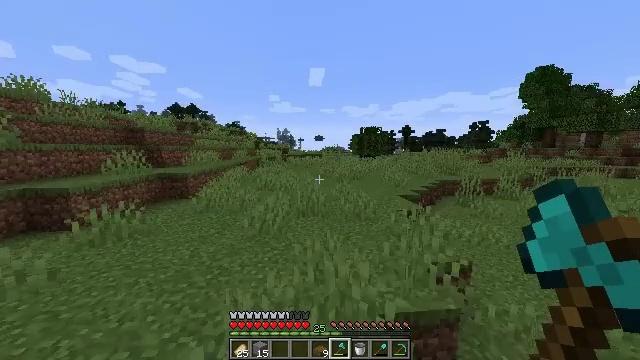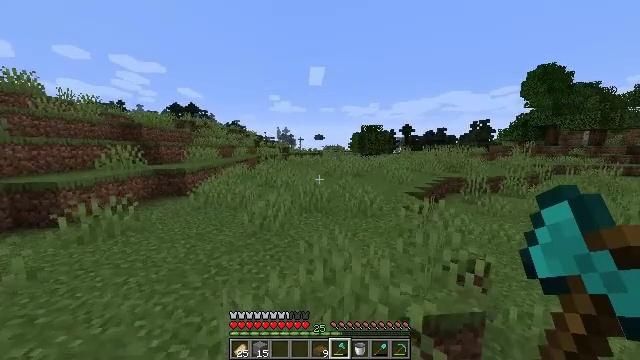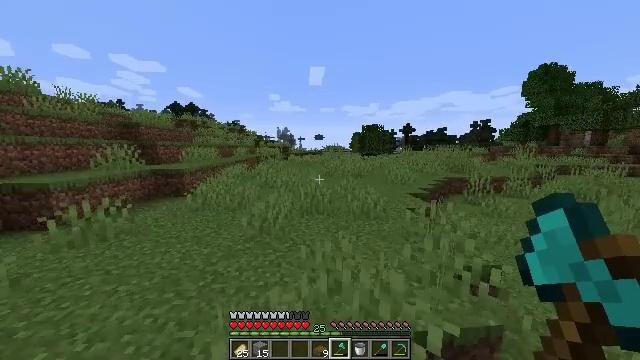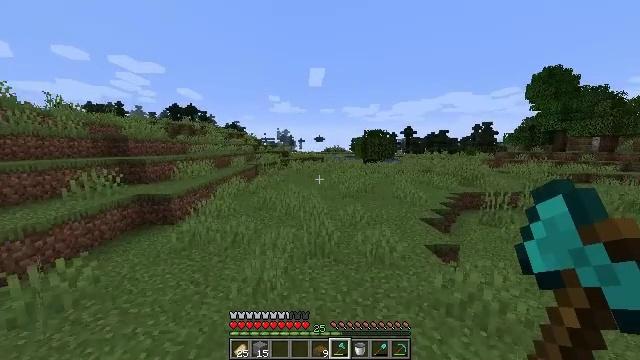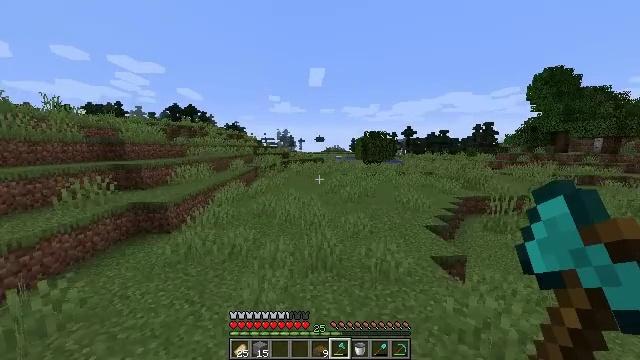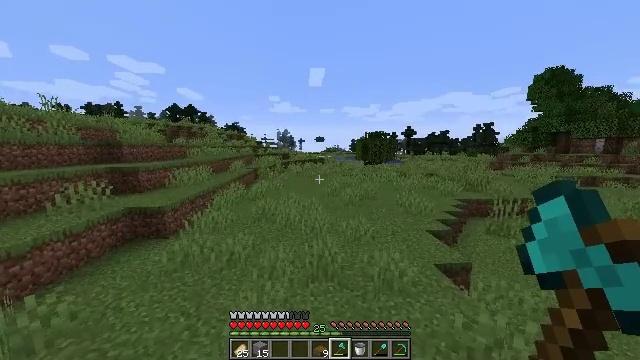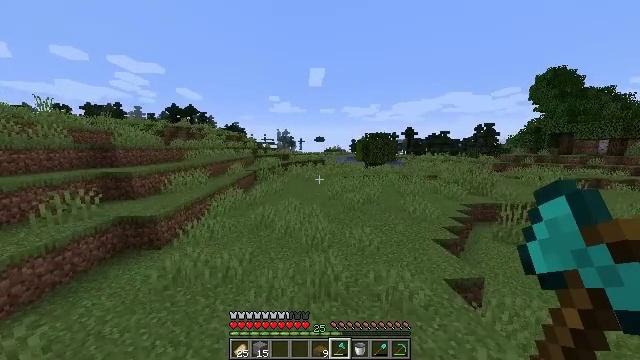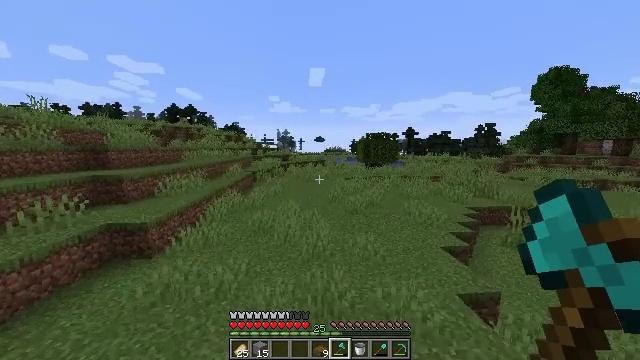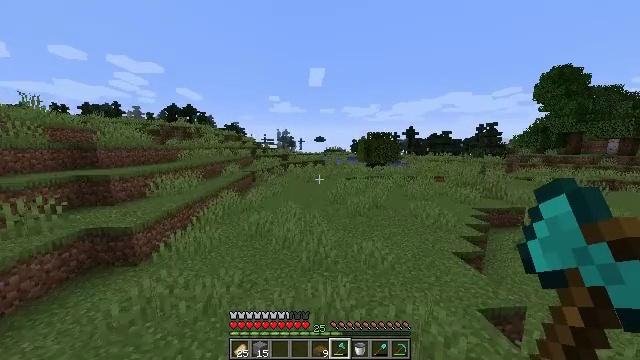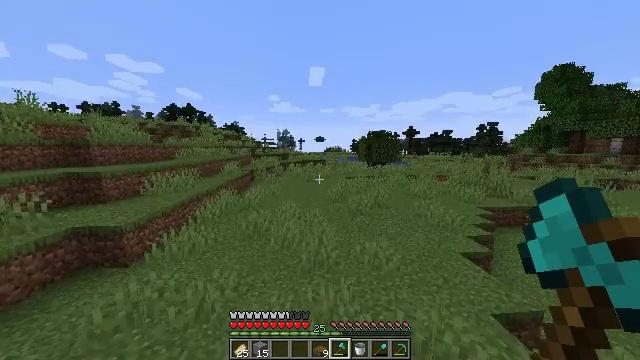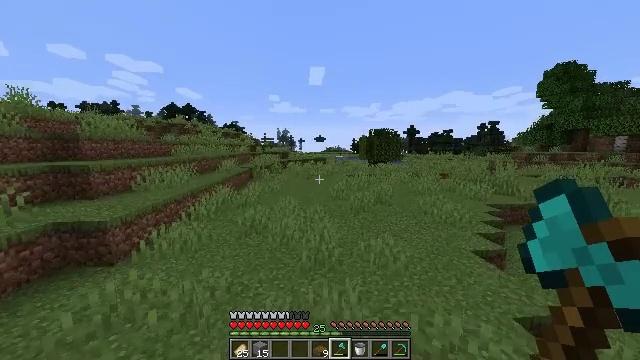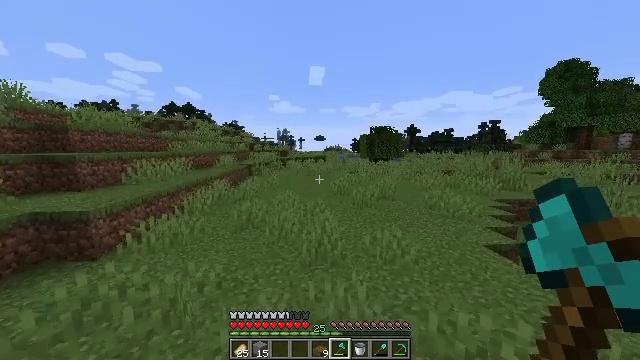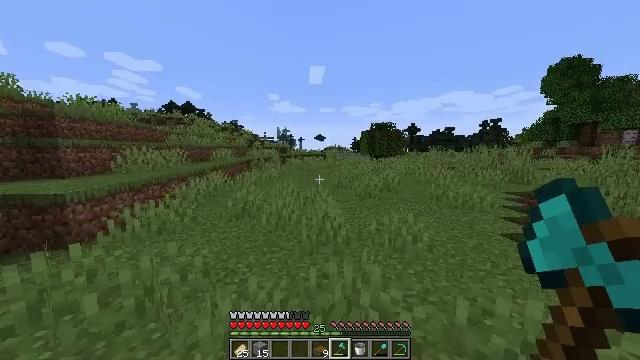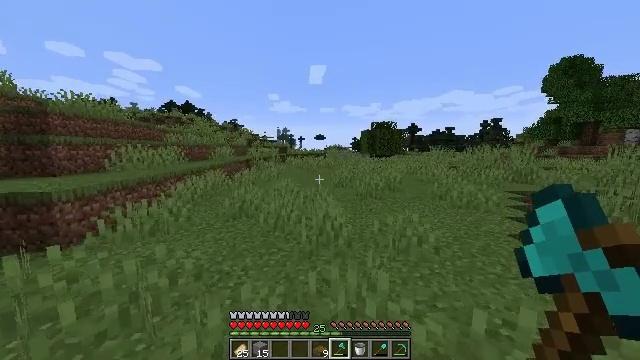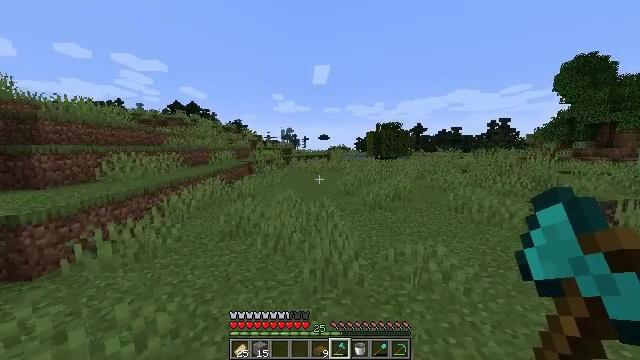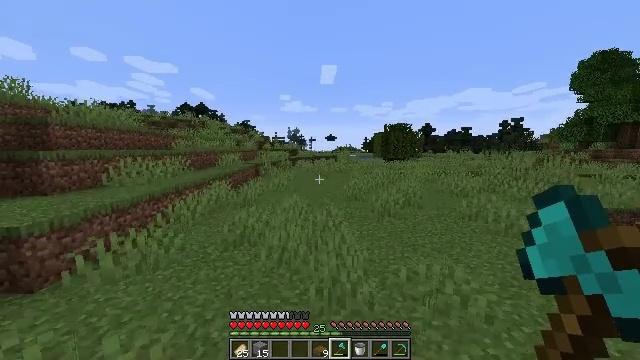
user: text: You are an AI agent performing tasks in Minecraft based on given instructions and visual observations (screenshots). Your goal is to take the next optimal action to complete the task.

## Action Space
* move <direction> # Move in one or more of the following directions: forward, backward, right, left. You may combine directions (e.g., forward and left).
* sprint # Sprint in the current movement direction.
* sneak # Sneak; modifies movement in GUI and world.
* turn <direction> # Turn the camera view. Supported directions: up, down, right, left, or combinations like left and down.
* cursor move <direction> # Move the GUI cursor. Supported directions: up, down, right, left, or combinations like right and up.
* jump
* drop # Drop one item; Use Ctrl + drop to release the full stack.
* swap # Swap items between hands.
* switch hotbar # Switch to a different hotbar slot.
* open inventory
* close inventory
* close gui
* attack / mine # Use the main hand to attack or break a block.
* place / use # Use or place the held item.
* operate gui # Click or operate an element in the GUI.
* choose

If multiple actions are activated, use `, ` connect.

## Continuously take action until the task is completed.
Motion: motion action
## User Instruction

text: Combat the cow.
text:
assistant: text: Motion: move forward, jump
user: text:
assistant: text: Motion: move forward, sprint, jump
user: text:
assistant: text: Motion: move forward, sprint, jump
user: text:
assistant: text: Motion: move forward, sprint, jump
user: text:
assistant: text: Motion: move forward, sprint, jump
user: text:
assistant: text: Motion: move forward, sprint, jump
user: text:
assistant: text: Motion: move forward, jump
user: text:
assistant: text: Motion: move forward, jump
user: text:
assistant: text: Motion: move forward, jump
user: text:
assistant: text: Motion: move forward, jump
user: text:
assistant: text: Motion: move forward, jump
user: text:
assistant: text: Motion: move forward, sprint, jump
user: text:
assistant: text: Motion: move forward, sprint, jump
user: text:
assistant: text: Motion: move forward, sprint, turn left, jump
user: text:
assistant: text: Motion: move forward, sprint, turn left, jump
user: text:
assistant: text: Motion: move forward, sprint, jump
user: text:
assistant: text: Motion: move forward, jump
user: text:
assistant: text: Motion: move forward, jump
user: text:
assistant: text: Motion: move forward, jump
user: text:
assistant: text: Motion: move forward, jump
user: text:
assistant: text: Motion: move forward, jump
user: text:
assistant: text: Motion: move forward, jump
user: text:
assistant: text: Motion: move forward, jump
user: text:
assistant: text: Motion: move forward, sprint, jump
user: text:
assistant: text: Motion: move forward, sprint, jump
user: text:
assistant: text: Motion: move forward, sprint, jump
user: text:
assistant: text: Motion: move forward, sprint, jump
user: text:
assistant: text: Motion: move forward, sprint, jump
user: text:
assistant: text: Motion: move forward, sprint, jump
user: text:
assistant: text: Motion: move forward, turn left, jump